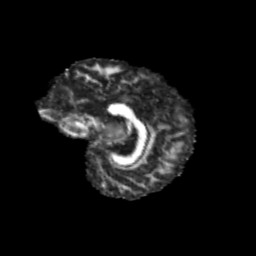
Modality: FA
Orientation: sagittal
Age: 11
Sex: male
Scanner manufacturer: siemens
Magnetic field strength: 3 T
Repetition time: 3.8 s
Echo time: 0.07 s